Question: I have a QGridLayout and i need the spacing in all rows but not in the first one. How can i achieve this? In the image below you see the space between the cells. I can set the spacing with:
'''
self.grid.setSpacing(0)
'''
but this will affect the entire Grid.

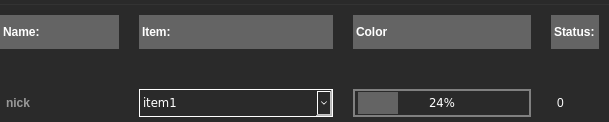
Answer: This can be done quite easily by removing the horizontal spacing and using on the header labels.
Here's a simple demo script:
'''
from PyQt4 import QtCore, QtGui
class Window(QtGui.QWidget):
def __init__(self):
super(Window, self).__init__()
layout = QtGui.QGridLayout(self)
layout.setHorizontalSpacing(0)
self.setStyleSheet('background: black; color: white')
headers = 'Name: Item: Color: Status:'.split()
for column, header in enumerate(headers):
label = QtGui.QLabel(header)
label.setStyleSheet('background: silver; padding: 5px')
if column < len(headers) - 1:
layout.addWidget(label, 0, 2 * column, 1, 2)
layout.setColumnMinimumWidth(2 * column + 1, 10)
else:
layout.addWidget(label, 0, 2 * column)
widget = QtGui.QWidget()
widget.setStyleSheet('border: 1px solid white')
layout.addWidget(widget, 1, 2 * column)
layout.setRowStretch(1, 1)
if __name__ == '__main__':
import sys
app = QtGui.QApplication(sys.argv)
window = Window()
window.setGeometry(500, 300, 450, 90)
window.show()
sys.exit(app.exec_())
'''
Results: